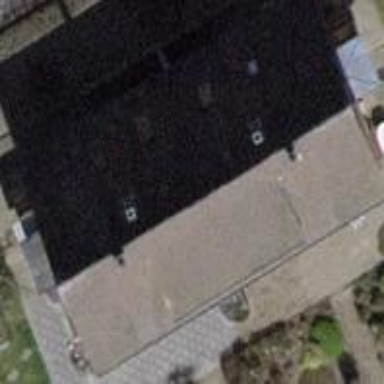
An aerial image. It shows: Semi-detached house with gabled roof.